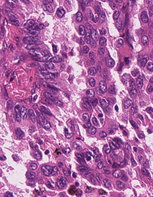
Tumor epithelial tissue: yes
Tumor-associated stroma tissue: yes
Normal tissue: no